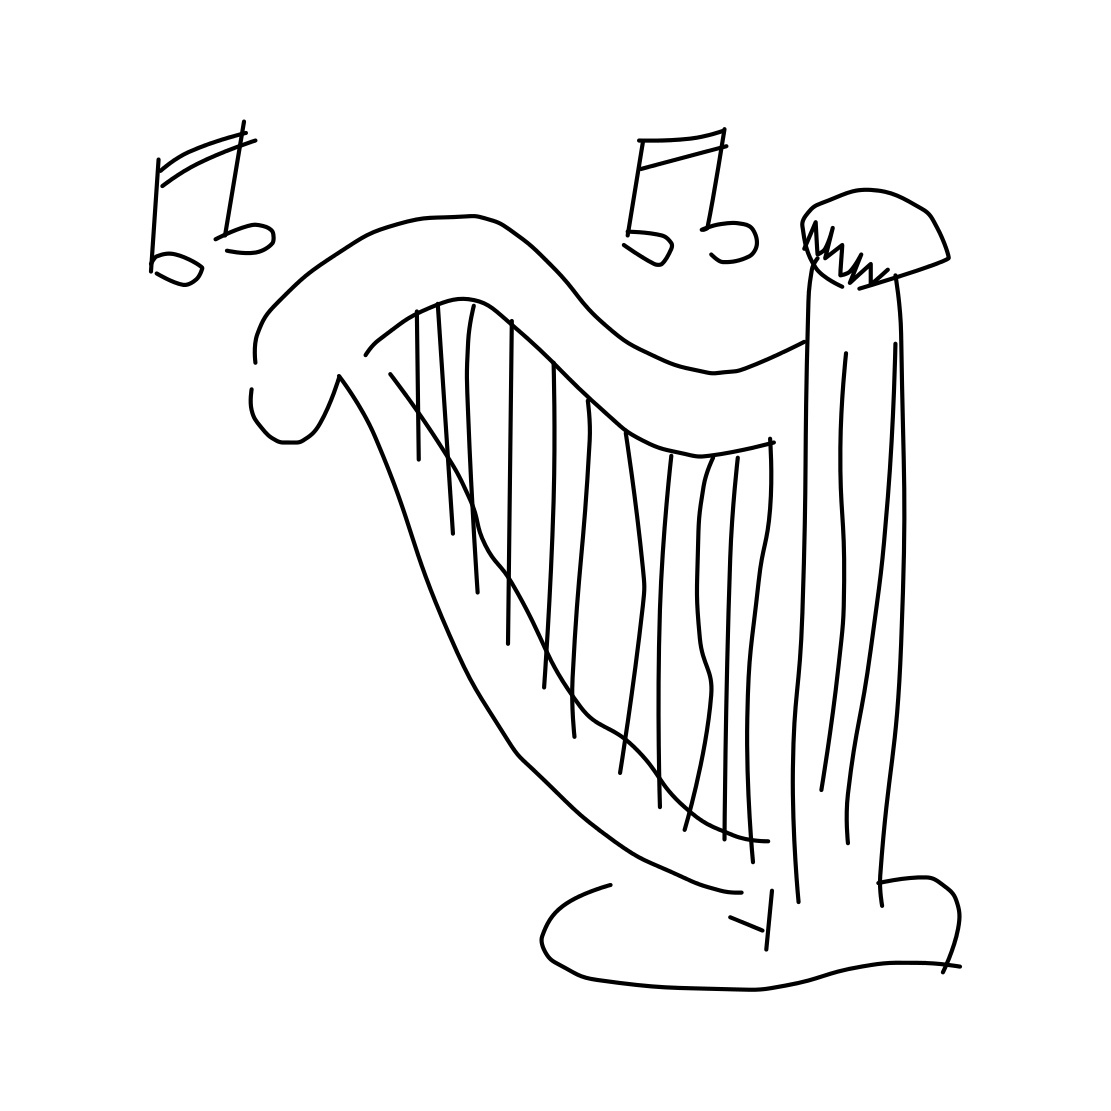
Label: harp